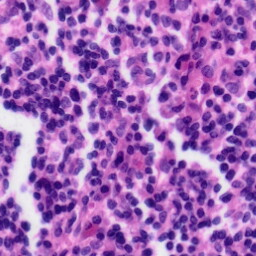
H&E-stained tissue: Tonsil